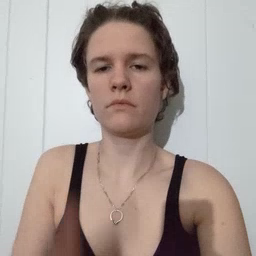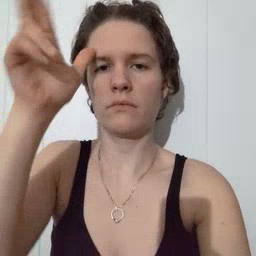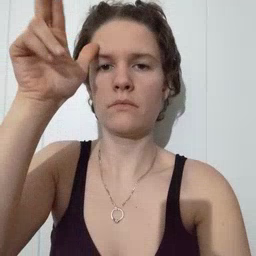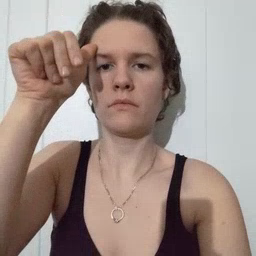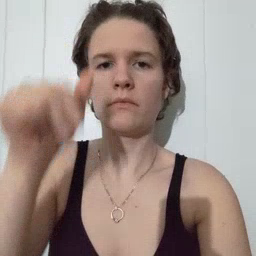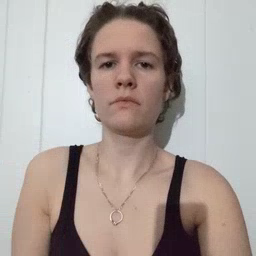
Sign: horse